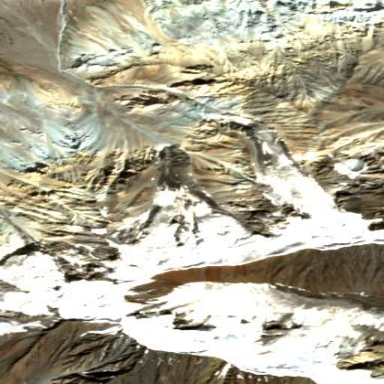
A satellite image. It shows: Majestic glacier in the distance.